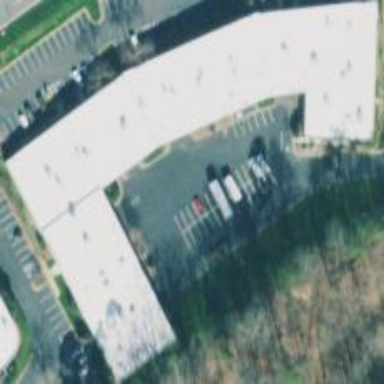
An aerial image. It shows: Office building.